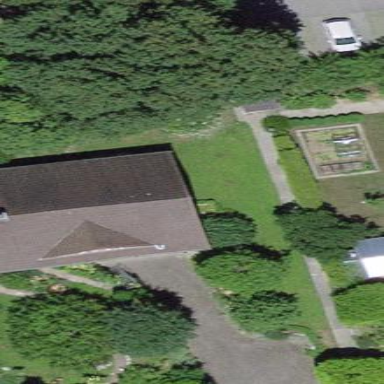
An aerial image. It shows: Residential building.